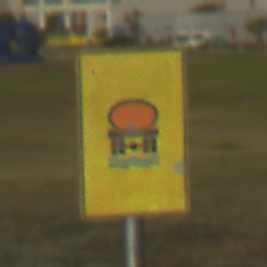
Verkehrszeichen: FahrzeugeMitWassergefaehrdenderLadungOhnePfeilsymbol
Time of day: MorningAfternoon
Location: Outdoor (Suburban)
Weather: PartlyCloudy
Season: NotSpecified
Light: Natural